Interaction volume radius: 5 \u00c5
Interaction volume height: 15 \u00c5
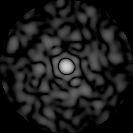
Disorder parameter: 0.8284